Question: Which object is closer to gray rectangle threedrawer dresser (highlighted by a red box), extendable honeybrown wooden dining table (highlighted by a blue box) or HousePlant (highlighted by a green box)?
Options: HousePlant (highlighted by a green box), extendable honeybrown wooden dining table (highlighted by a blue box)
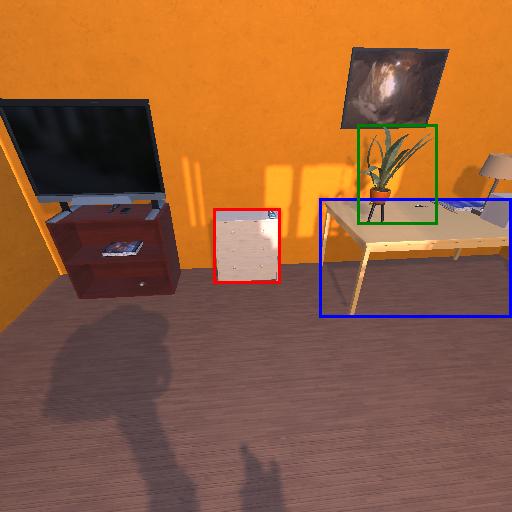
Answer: HousePlant (highlighted by a green box)